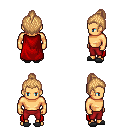
a pixel art fantasy rpg character, male body template, human, tanned skin, red cape, red pants, light blonde short topknot hairstyle, gray slippers, four views (front, back, left, right), 2x2 character sprite sheet, small pixel art, hard edges, no anti-aliasing